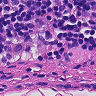
Metastatic tissue present: no